Question: I'm having a problem where my page automaticly puts two doublequotes outside php tags ('""')
This happens as soon as the page contains '<?php' and '?>' and I can't find out why.. Nor should it be my php settings because files in other directories work... except for this files somehow, here are the codes:
index.php
'''
<html>
<?php include 'include/head.php' ?>
some data to test
</body>
</html>
'''
head.php
'''
<head>
<link rel="stylesheet" href="style/common.css.php">
<link rel="stylesheet" href="style/header.css.php">
</head>
<body>
<div id="test">test data</div>
'''
and both of the CSS files are empty, I work with '.css.php' because I have been told that this could greatly improve loading speeds.. This all together gives me the following code in chrome, and Internet explorer:
'''
<html>
<head></head>
<body>
"
"
<link rel="stylesheet" href="style/common.css.php">
<link rel="stylesheet" href="style/header.css.php">
<div id="test">test data</div>
"
somedatatotest"
</body>
</html>
'''

EDIT: Real browser source:
'''
<html>
<head>
<link rel="stylesheet" href="style/common.css.php">
<link rel="stylesheet" href="style/header.css.php">
</head>
<body>
<div id="test">test</div>
some data to test
'''
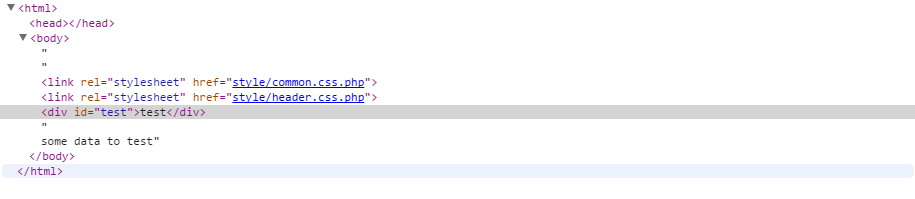
Answer: Okay I found the problem, It seems that my Notepad++ settings were wrong, it would create files with the UTF-8 coding and ANSI enabled, but since I set my settings to UTF-8 (WITHOUT BOM) and ANSI coding ignored everything seems to be workign fine again.